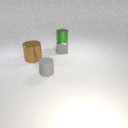
large brown metal cylinder behind small gray rubber cylinder